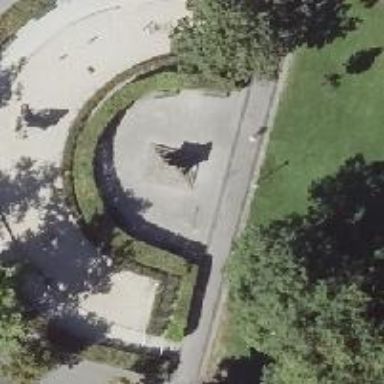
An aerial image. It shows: War memorial steeped in history.